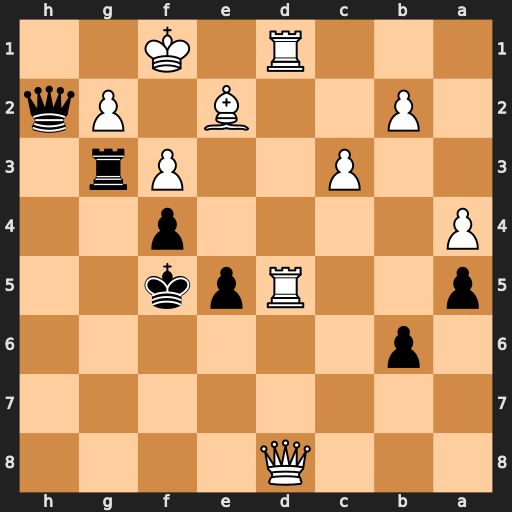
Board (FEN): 3Q4/8/1p6/p2Rpk2/P4p2/2P2Pr1/1P2B1Pq/3R1K2
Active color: b
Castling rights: -
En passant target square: -
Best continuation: Qh1+ Kf2 Rxg2#